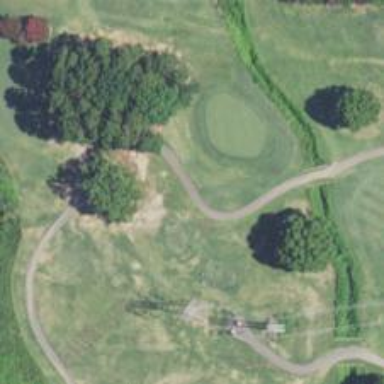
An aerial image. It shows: Asphalt service road that appears to be golf cart path.